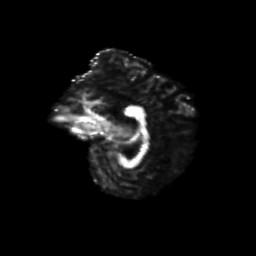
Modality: FA
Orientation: sagittal
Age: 59
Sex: male
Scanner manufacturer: siemens
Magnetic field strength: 3 T
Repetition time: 8.6 s
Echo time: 0.095 s